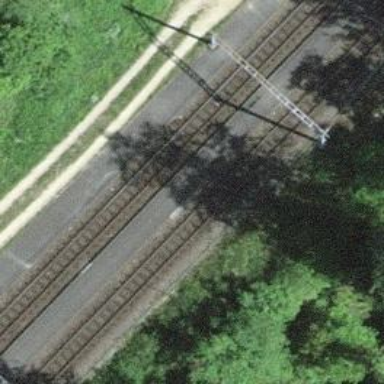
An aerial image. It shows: Narrow-gauge railway track with electrified contact line. The railway has one track.